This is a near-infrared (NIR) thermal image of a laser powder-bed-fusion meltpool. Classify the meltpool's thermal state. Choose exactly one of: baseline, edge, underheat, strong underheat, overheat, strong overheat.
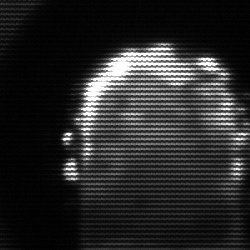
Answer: baseline